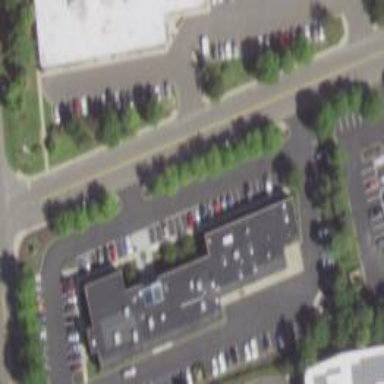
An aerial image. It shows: Commercial building.